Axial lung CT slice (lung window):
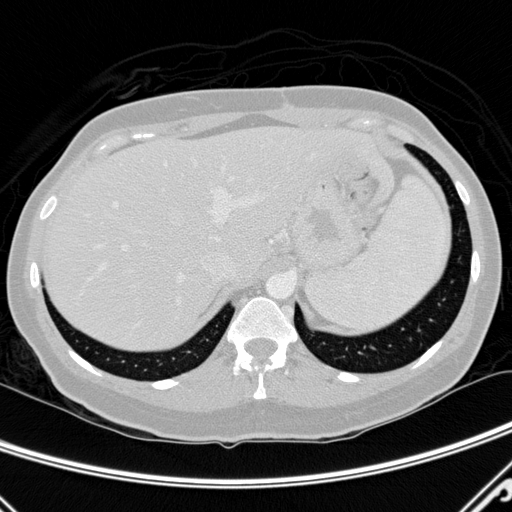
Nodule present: no